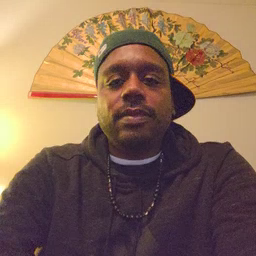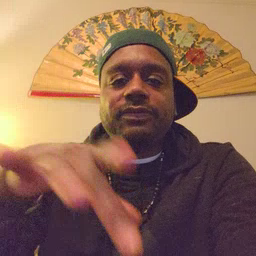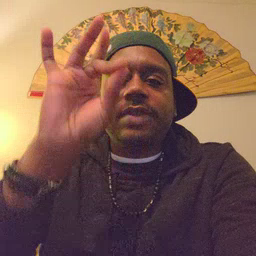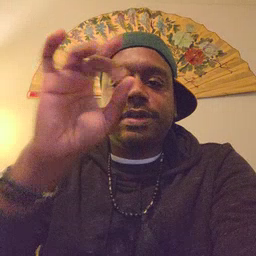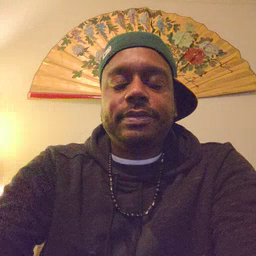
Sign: find